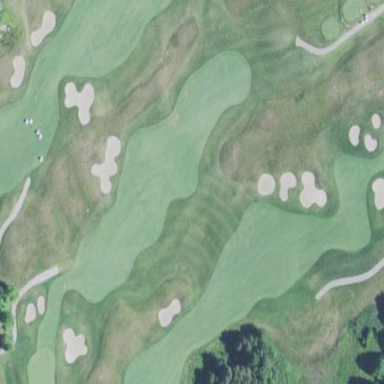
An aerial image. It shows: Area of rough grass used for golf.